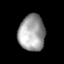
Tissue: lung
Cell type: Pericytes
Senescence score: 0.5572
Nuclear area (px): 933
Mean DAPI intensity: 160.536